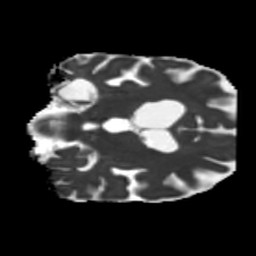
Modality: MD
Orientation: coronal
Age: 75
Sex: male
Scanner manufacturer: siemens
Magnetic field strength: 3 T
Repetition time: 5.25 s
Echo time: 0.08 s